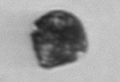
Label: Scrippsiella